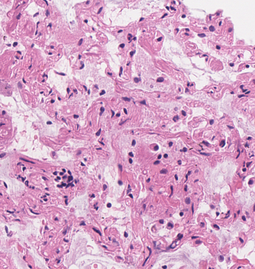
Tumor epithelial tissue: no
Tumor-associated stroma tissue: no
Normal tissue: yes